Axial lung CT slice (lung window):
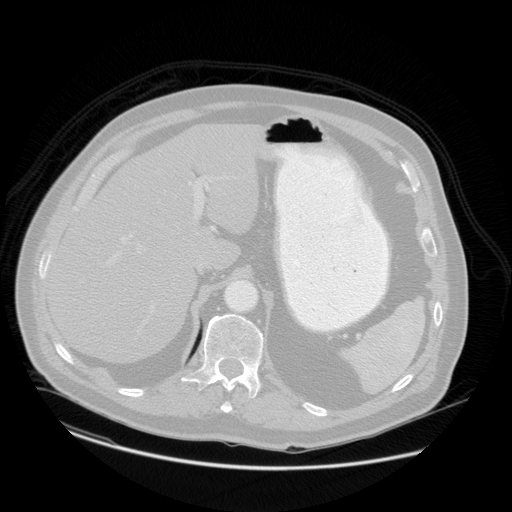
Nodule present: no